Question: I'm trying to pull a certain item unless the first item is null.
'''
SELECT
FM.FileNumber
,FM.ClientsFileNumber AS 'Clients File Number'
,FM.FileID AS FileID
,S.Name AS Status
,FA.ReceivedDate AS 'Contract Fr Seller' --550, 238
,FA1.ReceivedDate AS 'Deed To Seller' --266, 561
,FA2.ReceivedDate AS 'Deed Fr Seller' --40, 629
,FA3.ReceivedDate AS 'HUDTo Seller' --269, 587
,FA4.ReceivedDate AS 'HUDFr Seller' --274, 637
,FA5.ReceivedDate AS 'Sent HUD to Buyer' --268
,FA6.ReceivedDate AS 'Receive Buyer Signed Docs' --273
,FA7.ReceivedDate AS 'Receive Buyer Funds' --119
,FA8.ReceivedDate AS 'Closing Completed' --272
,FA9.ReceivedDate AS 'FC Deed' --344
-- ,n.Body as Notes
FROM
FileMain FM
LEFT OUTER JOIN
FileActions FA ON FA.FileID = FM.FileID AND FA.ActionDefID IN (238,550)
AND FA.Live = 1 AND FA.ReceiveCoordinatorTypeID = 2
--AND FA.ReceivedDate > '2013-03-01'
AND FA.ReceivedDate IS NOT NULL
AND FA.ActionDefID IS NOT NULL
'''
Basically I am trying to get it to select 'FA.ActioNDefID = 230' unless that is 'NULL', then I want it to pull 'FA.ActionDefID = 550', and the same for the other multiple selections.
Below is what I am currently getting, now the later one will ALWAYS be 238 unless it is null, basically I am only wanting to get 1 of those File Numbers, if 238 is null, then pull 550 only.

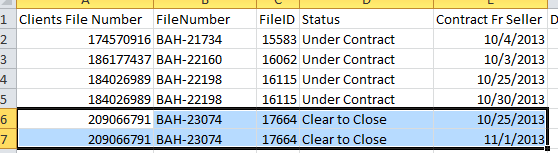
Answer: I would suggest rewrite you query like this, should be more readable
'''
SELECT
...
, [Contract Fr Seller] = (SELECT TOP 1 FA.ReceivedDate
FROM FileActions FA
WHERE FA.FileID = FM.FileID
AND FA.ActionDefID IN (238,550)
AND FA.Live = 1
AND FA.ReceiveCoordinatorTypeID = 2
ORDER BY FA.ActionDefID -- This will make sure 238 on the top if exist
)
FROM FileMain FM
...
'''